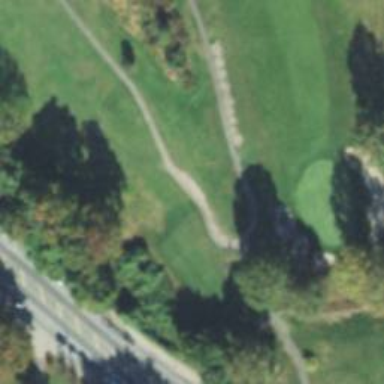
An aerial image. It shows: Asphalt path designated as golf cartpath.